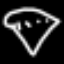
Label: diamond